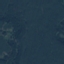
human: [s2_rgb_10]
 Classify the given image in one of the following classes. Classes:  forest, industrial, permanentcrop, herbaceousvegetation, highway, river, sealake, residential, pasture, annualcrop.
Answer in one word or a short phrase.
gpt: Forest